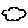
Label: cloud